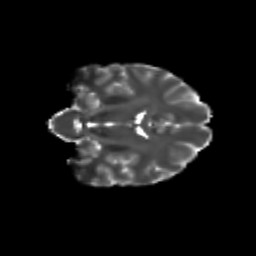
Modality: T2w
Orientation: coronal
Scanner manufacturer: siemens
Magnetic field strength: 3 T
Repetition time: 9.2 s
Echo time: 0.084 s